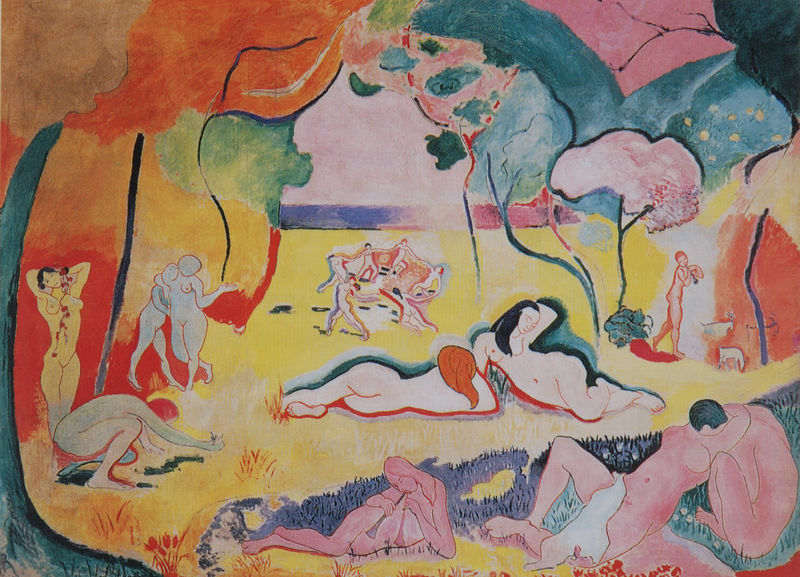
Titel: Le Bonheur de vivre
Künstler: Henri Matisse
Standort: Meryon (Pennsylvania)
Institution: The Barnes Foundation
Schlagwörter: akt, baum, blau, himmel, körper, mann, meer, nackt, wasser, akte, bäume, frauen, gelb, grün, landschaft, menschen, see, sitzen, bunt, frau, hell, licht, männer, orange, symbol, gras, park, rasen, rot, tiere, wiese, expressionismus, fauves, malerei, symbolismus, öl, natur, sonne, insel, figur, paar, personen, musik, tanzen, rosa, wald, rund, schwung, brüste, farbig, orang, strand, kuss, liebe, umarmung, liegen, süden, moderne, farben, modern, primitivismus, figuren, spielen, draussen, liegend, grass, gauguin, harmonie, umarmen, paradies, südsee, unbekleidet, durchblick, linie, fkk, sex, klassische moderne, flöte, arkadien, verletzung, schafe, primitiv, matisse, hühner, paare, aktfiguren, flote, henri matisse, liebesspiele, liegewiese, mehr, räkeln, sonnbaden, urvolk